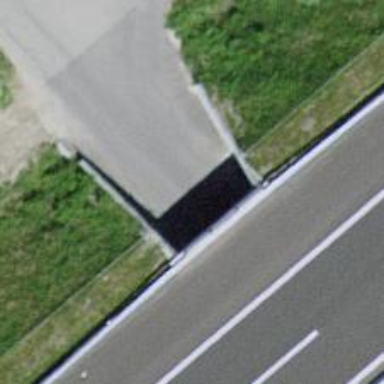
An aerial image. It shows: Unclassified road with tunnel.